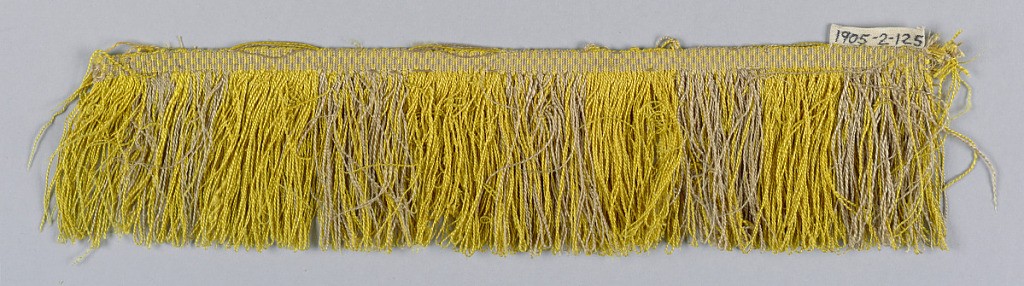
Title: Fringe
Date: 18th century
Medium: silk Technique: woven
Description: Fringe with a yellow and tan plain-woven heading. Skirt threads of yellow and tan are looped and twisted.